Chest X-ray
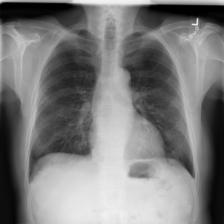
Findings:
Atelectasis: negative
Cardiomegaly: negative
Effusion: negative
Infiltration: negative
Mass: negative
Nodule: negative
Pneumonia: negative
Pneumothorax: negative
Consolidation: positive
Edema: negative
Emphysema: negative
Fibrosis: negative
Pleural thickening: negative
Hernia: negative